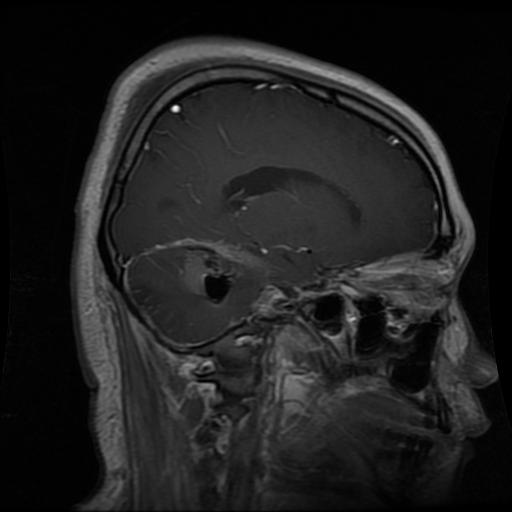
Label: glioma